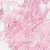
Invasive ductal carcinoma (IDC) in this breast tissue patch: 0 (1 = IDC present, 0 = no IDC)